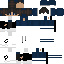
A female human skin with dark skin, wearing brown long hair dressed in a blue hoodie and black skirt, featuring a closed mouth.